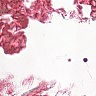
Metastatic tissue present: no